Question: I'm trying to use JProfiler to find biggest objects in my App.
It shows me top 6 biggest objects, and cuts off everything else. I can't figure out how to see more top objects. Probably missing something obvious. Or maybe it's a problem on MacOS?
Here's what I'm talking about:

You can see there are other 2,884,610 objects that consume 249MB memory. How can I see more of them?
In the legend I found the following help message:
> "In order to keep the UI responsive, JProfiler only shows a small
number of top-level objects.Clicking on the hyperlink in the node will add more top-level objects.
The block size of the number of added instances can be confiured in
the view settings."
But I can't find the hyperlink in the node. Can someone point me to it?
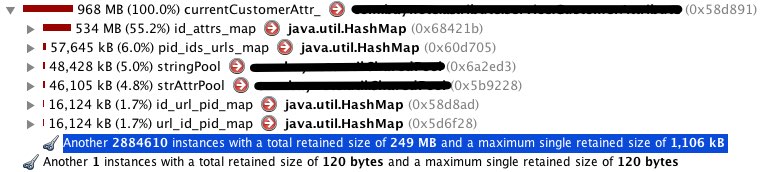
Answer: Right Click --> Use selected Instances --> Biggest Objects